Question: This is how it should look

Thanks for helping me out!
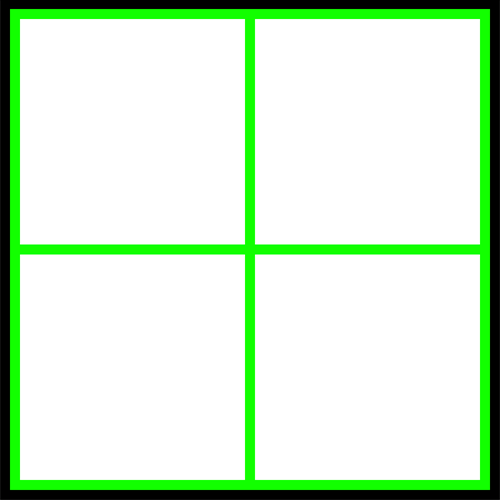
Answer: Use 'CSS-Grid' to make the grid layout with equal split
'''
body{
margin:0;
}
.parent{
position: fixed;
height: calc(100% - 20px);
width: calc(100% - 20px);
background-color: green;
display: grid;
grid-template-columns: repeat(2, 1fr);
grid-gap: 10px;
padding: 10px;
}
.child{
background-color:white;
}
'''
'''
<div class="parent">
<div class="child">
</div>
<div class="child">
</div>
<div class="child">
</div>
<div class="child">
</div>
</div>
'''
## Flex Method:-
Works in most of the modern browsers
You can also use flexbox to make it a quadrant split grid using 'flex-direction: row;'
'''
body{
margin:0;
}
.parent{
position: fixed;
height: calc(100% - 20px);
width: calc(100% - 20px);
background-color: green;
padding: 10px;
display: flex;
flex-wrap: wrap;
flex-direction: row;
}
.child{
background-color:white;
width:calc(50% - 5px);
}
.child:nth-child(odd){
margin-right:10px;
}
.child:nth-child(n+3){
margin-top:10px;
}
'''
'''
<div class="parent">
<div class="child">
</div>
<div class="child">
</div>
<div class="child">
</div>
<div class="child">
</div>
</div>
'''